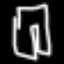
Label: pants